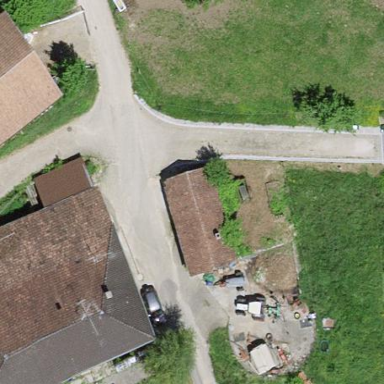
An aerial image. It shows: Farmyard area.